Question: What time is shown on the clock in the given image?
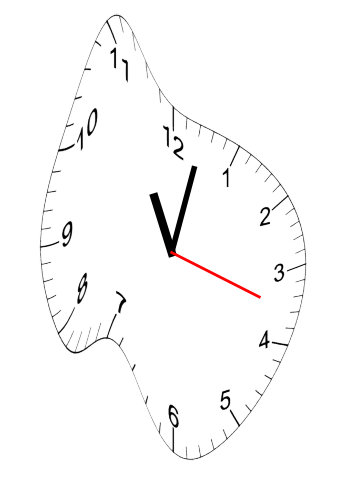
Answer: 11:02:18